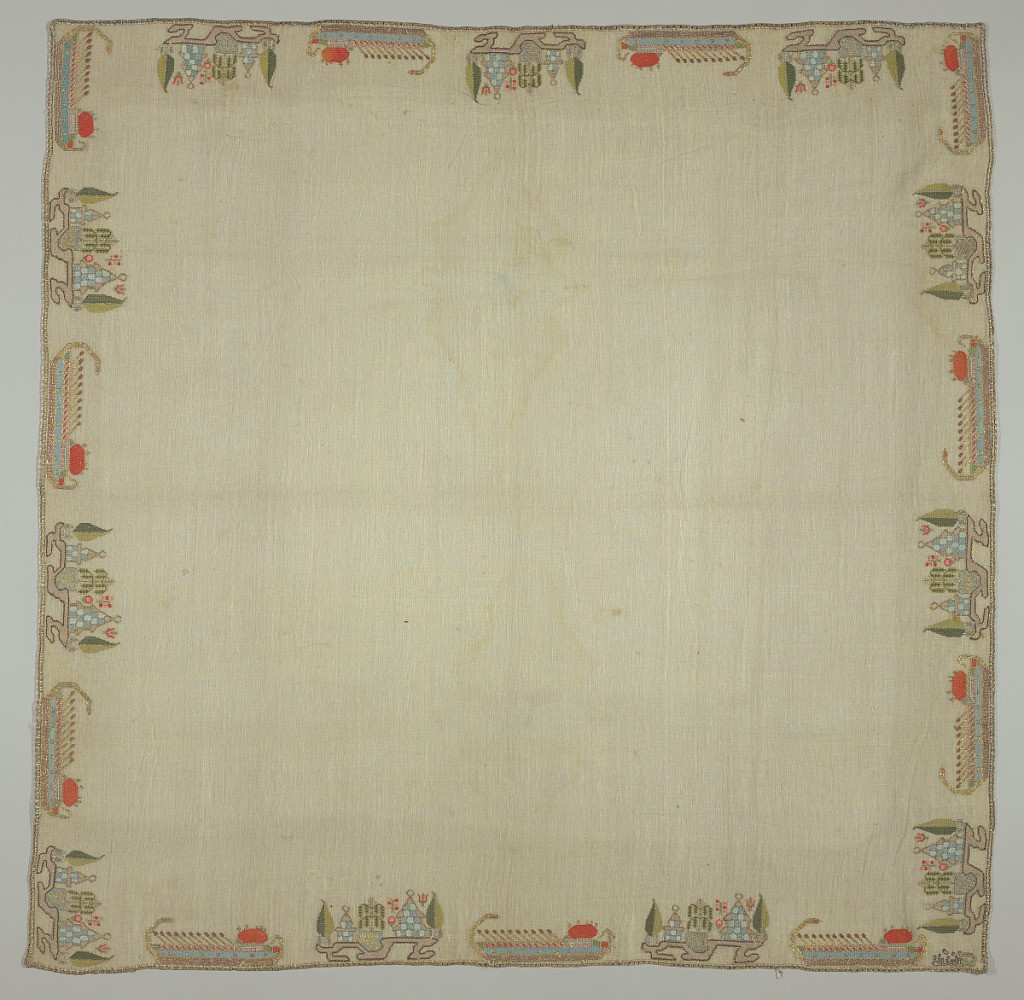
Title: Head scarf
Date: late 19th century
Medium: cotton, silk and metal Technique: embroidered
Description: Square head scart of sheer cream-colored cotton, embroidered on all four sides with colored silks and metal thread. Design of detached motifs: an island with trees; and a galley with oars raised in a single line.